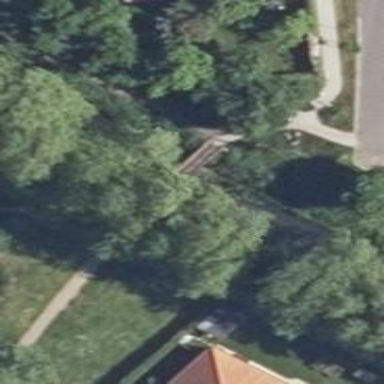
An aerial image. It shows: Path on bridge.